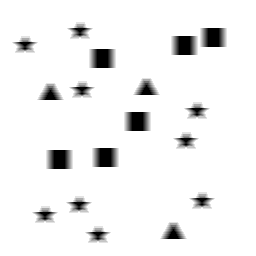
Squares: 6
Triangles: 3
Stars: 9
Total shapes: 18